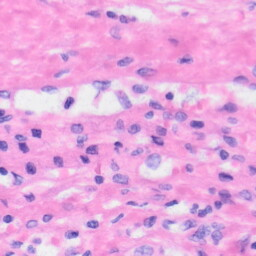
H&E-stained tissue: Liver